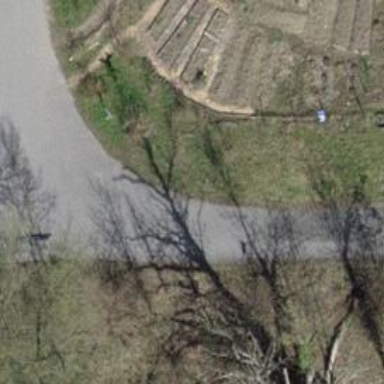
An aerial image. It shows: Set of steps on the road.